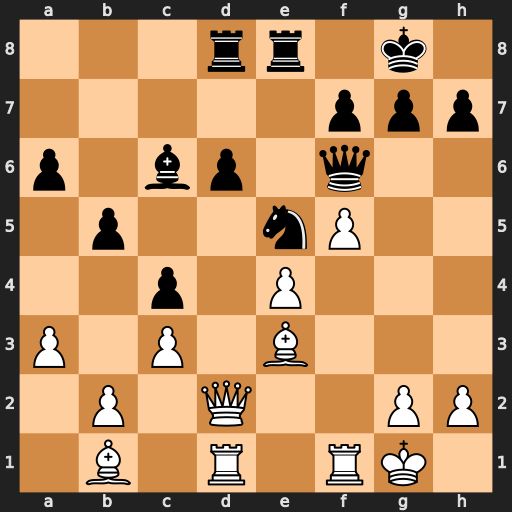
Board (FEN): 3rr1k1/5ppp/p1bp1q2/1p2nP2/2p1P3/P1P1B3/1P1Q2PP/1B1R1RK1
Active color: w
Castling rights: -
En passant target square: -
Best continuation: Bg5 Qxg5 Qxg5